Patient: sex F, age 54
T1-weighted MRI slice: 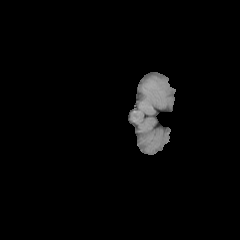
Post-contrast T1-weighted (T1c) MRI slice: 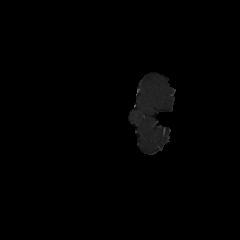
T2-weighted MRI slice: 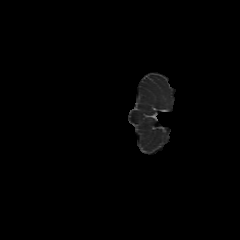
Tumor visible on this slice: no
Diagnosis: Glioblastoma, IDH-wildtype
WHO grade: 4